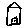
Label: house